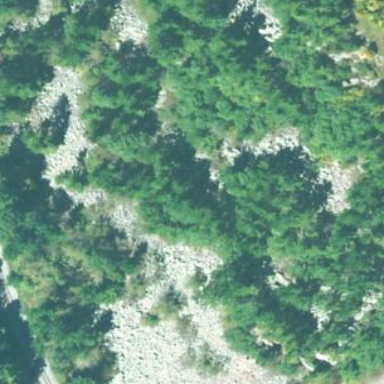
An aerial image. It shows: Natural scree.